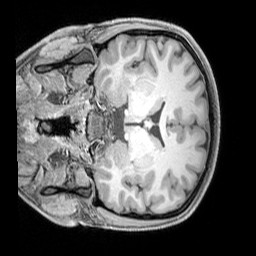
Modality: T1w
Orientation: coronal
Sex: female
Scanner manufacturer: siemens
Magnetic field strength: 3 T
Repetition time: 2.3 s
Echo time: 0.00226 s